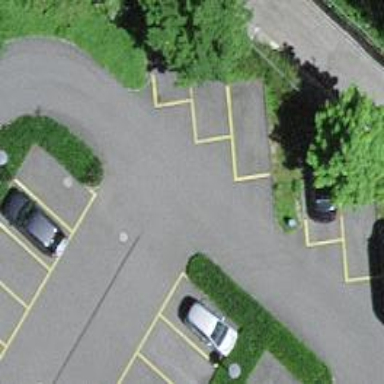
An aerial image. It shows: Parking aisle designated as service road.